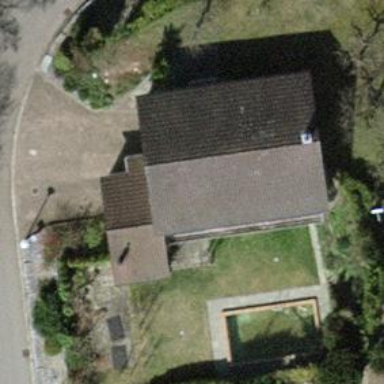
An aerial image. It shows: Detached building with gabled roof.